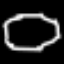
Label: octagon